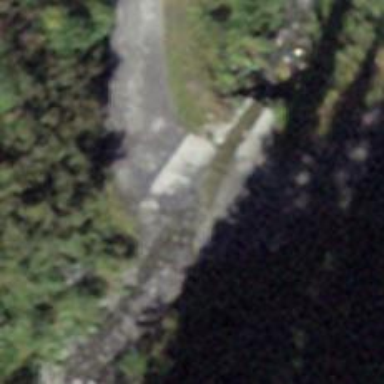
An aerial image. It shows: There is ford in the area.